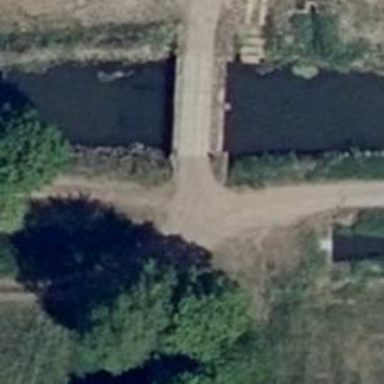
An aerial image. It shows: Track road with concrete bridge made of grade 2 concrete plates.